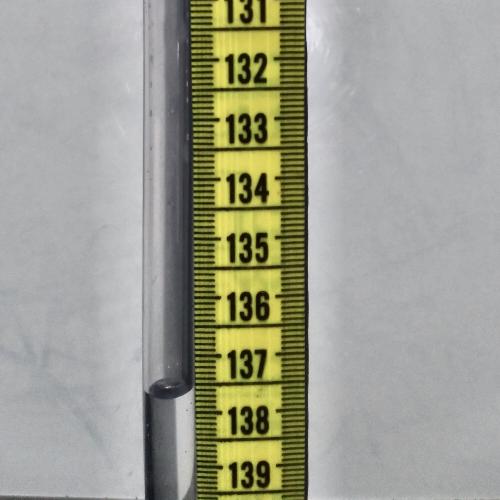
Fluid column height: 137.6 cm